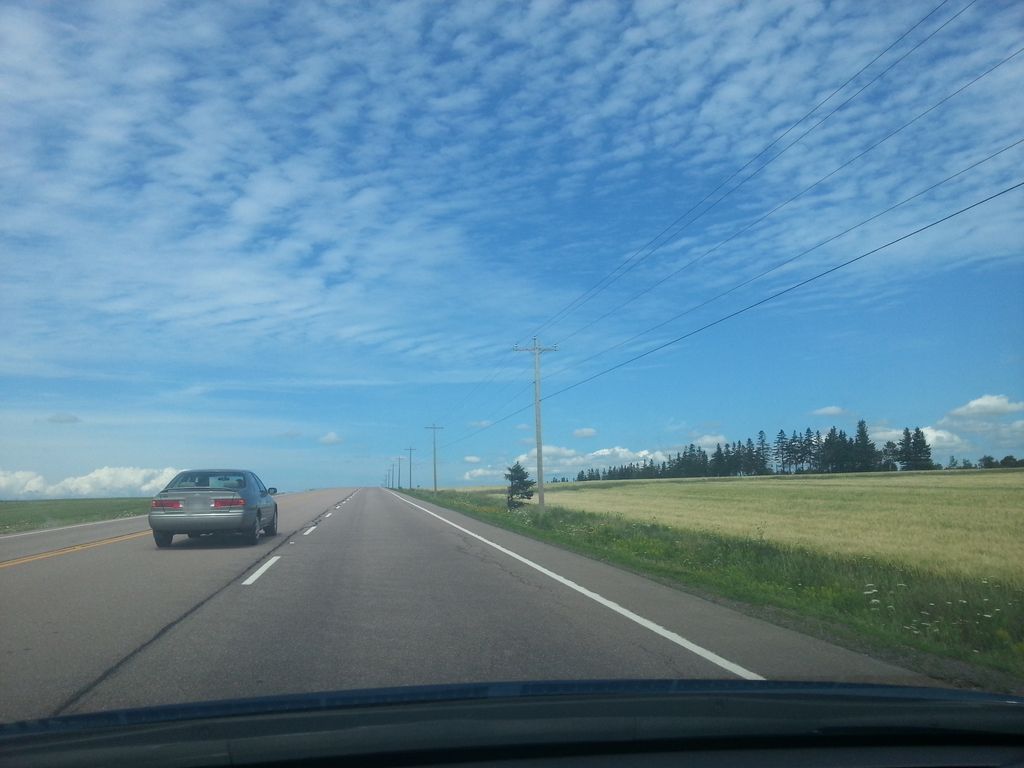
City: charlottetown